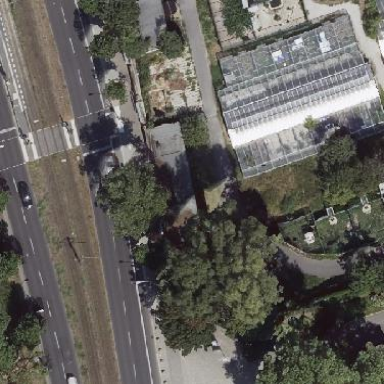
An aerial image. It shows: Greenhouse with gabled glass roof.